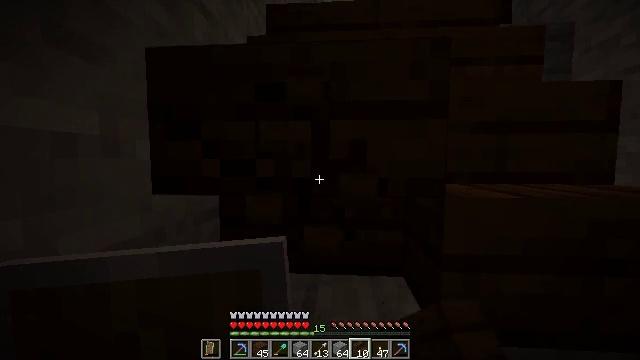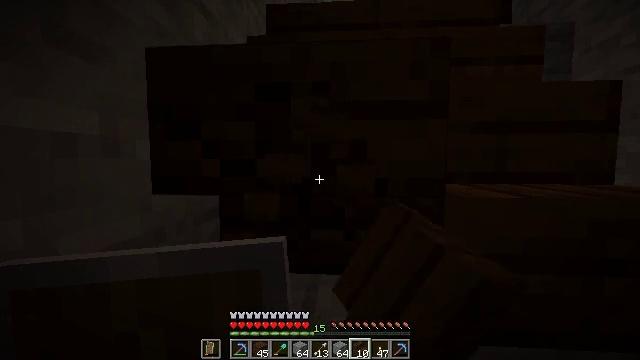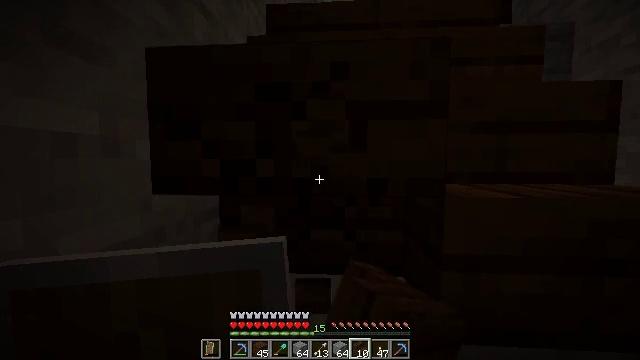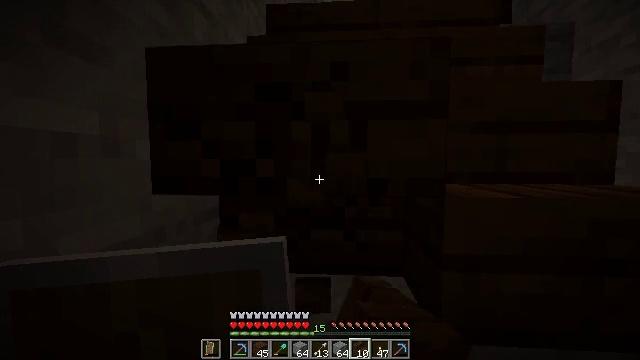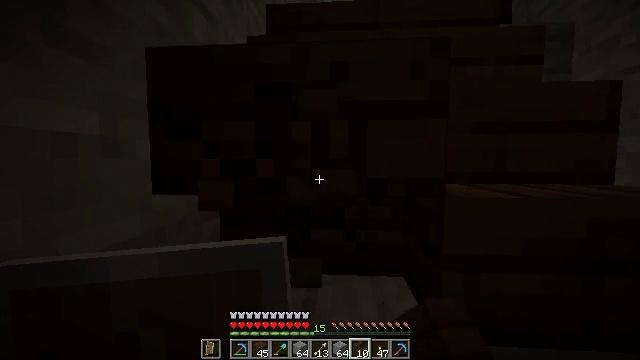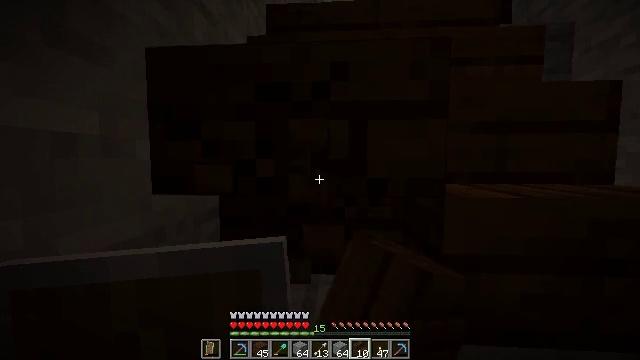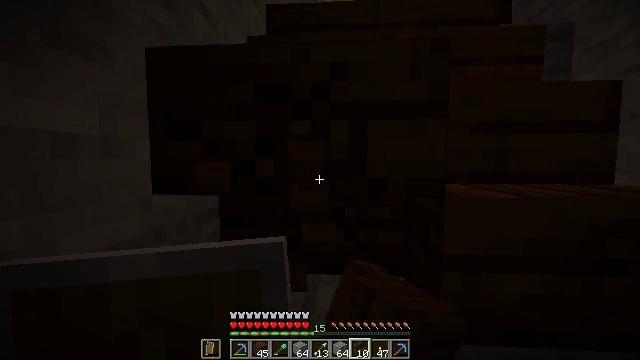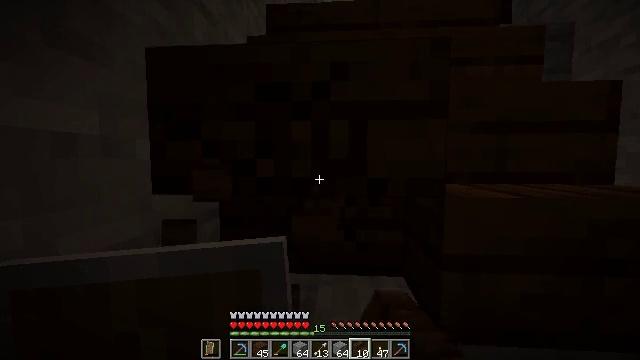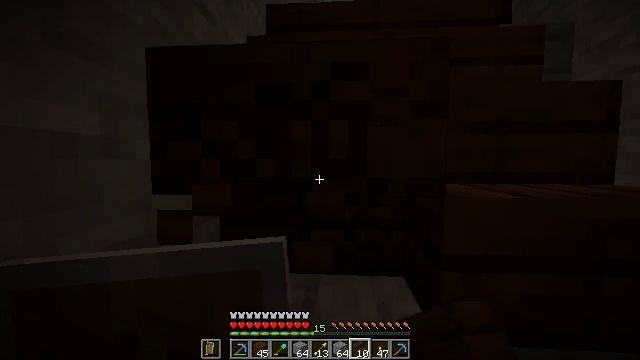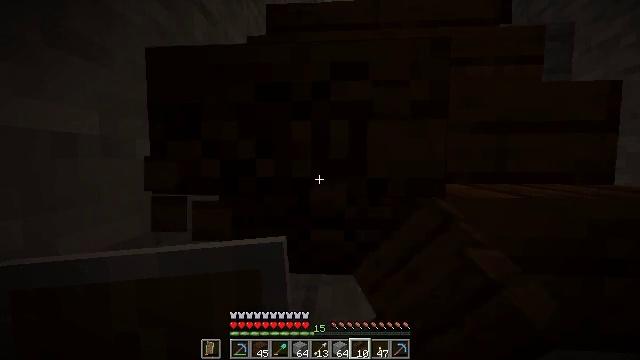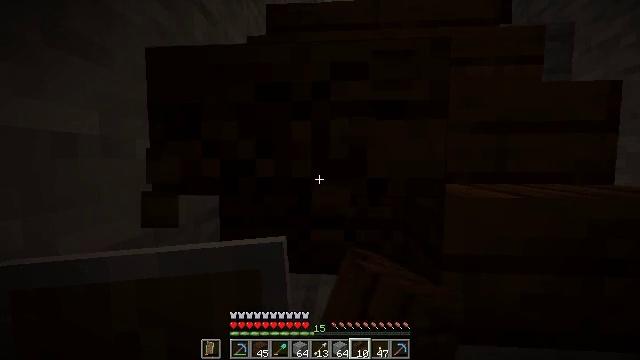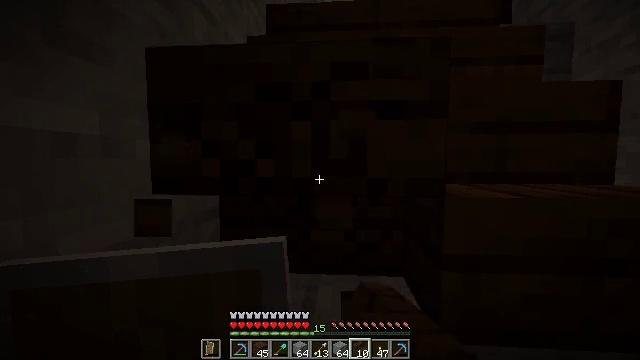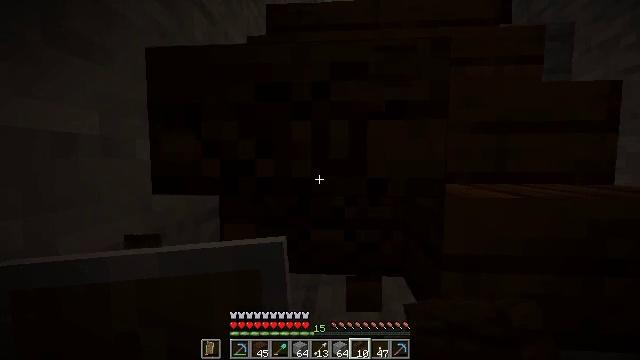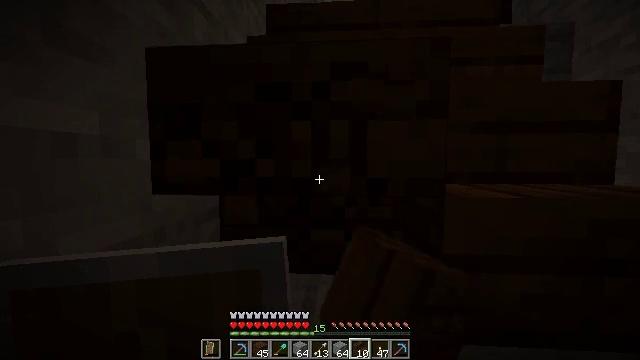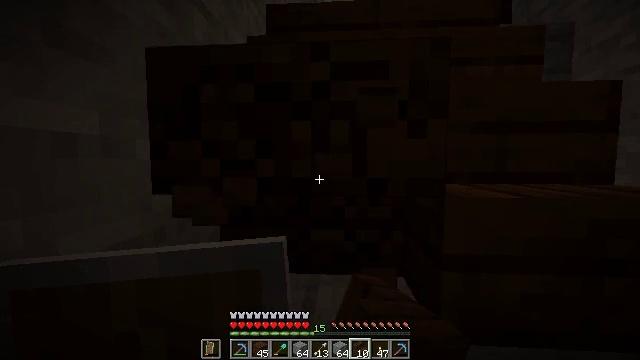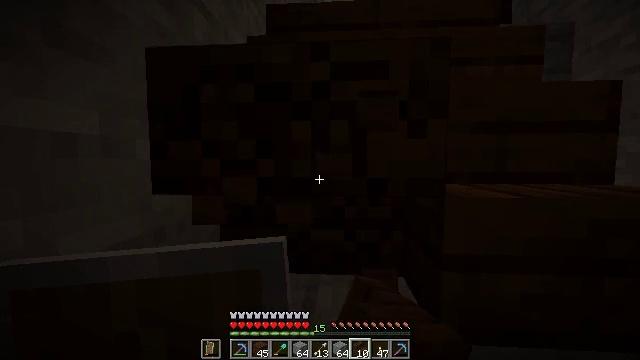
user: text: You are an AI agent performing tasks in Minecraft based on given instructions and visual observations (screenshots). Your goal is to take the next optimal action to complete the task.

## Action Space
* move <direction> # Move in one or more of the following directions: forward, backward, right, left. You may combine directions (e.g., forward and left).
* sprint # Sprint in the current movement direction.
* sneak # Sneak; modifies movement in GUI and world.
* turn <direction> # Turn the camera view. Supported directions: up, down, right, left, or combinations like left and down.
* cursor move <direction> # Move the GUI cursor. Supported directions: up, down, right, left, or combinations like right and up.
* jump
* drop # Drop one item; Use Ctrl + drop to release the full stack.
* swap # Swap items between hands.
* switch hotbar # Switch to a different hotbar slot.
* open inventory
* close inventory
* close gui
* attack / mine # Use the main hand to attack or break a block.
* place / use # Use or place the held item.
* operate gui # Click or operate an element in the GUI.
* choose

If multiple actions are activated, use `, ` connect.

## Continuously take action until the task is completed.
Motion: motion action
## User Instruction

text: Remove the dark oak stairs from the build.
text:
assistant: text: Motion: attack / mine
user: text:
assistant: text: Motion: attack / mine
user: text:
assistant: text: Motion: attack / mine
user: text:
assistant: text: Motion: attack / mine
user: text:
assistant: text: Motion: attack / mine
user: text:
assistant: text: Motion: attack / mine
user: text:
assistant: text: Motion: attack / mine
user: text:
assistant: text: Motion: attack / mine
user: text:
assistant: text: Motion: attack / mine
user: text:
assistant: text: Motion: attack / mine
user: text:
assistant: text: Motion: attack / mine
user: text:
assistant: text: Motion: attack / mine
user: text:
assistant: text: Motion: attack / mine
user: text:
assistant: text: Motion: attack / mine
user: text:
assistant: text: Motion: attack / mine
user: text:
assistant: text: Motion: attack / mine
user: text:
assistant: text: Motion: attack / mine
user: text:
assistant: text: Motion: attack / mine
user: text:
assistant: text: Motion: attack / mine
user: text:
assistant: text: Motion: attack / mine
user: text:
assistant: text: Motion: attack / mine
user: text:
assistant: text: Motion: attack / mine
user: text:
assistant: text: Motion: attack / mine
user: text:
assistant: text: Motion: attack / mine
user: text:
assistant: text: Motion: attack / mine